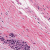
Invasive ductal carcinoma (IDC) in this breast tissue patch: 0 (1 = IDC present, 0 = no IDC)